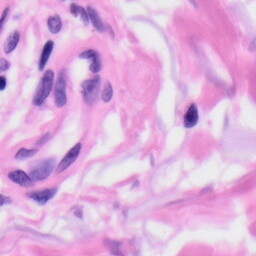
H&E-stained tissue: Skin